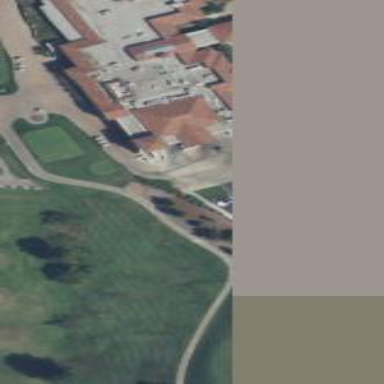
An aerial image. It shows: Sandy area is golf bunker.